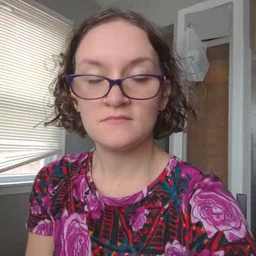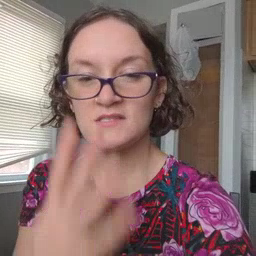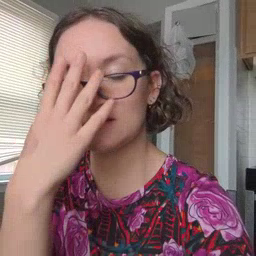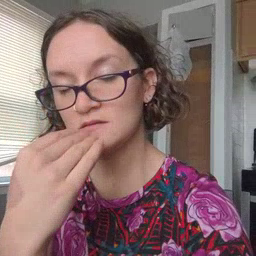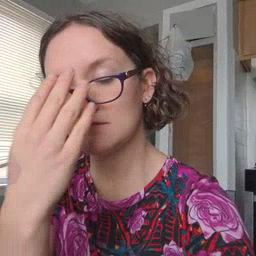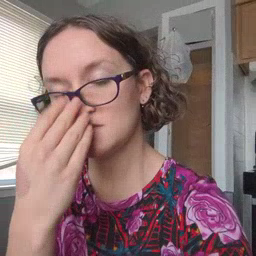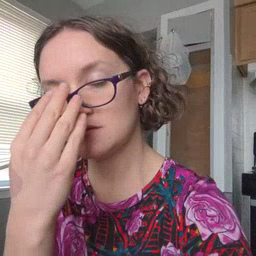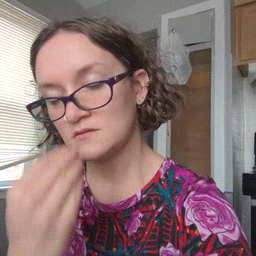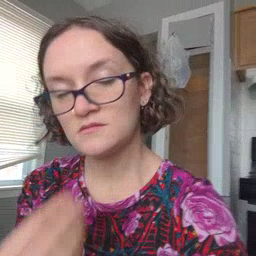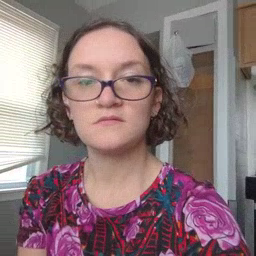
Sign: sleepy